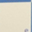
Piece: xx